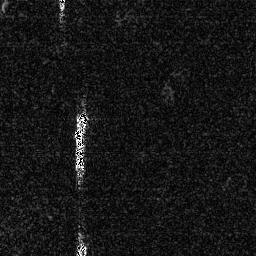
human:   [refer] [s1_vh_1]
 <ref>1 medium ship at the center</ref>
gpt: <box>[[26, 42, 34, 68, 0]]</box>